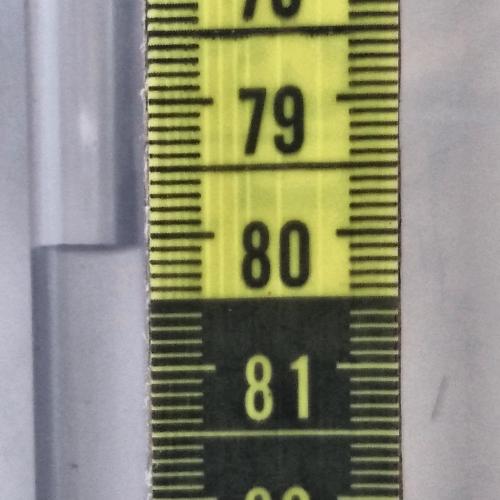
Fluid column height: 80.1 cm